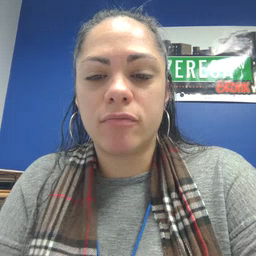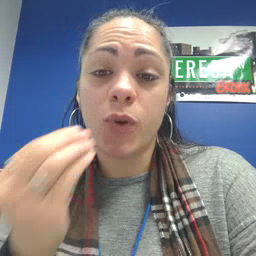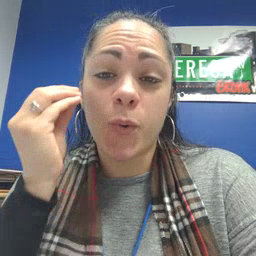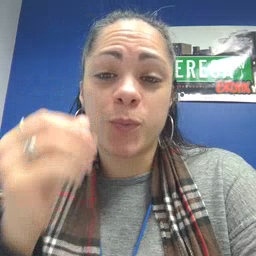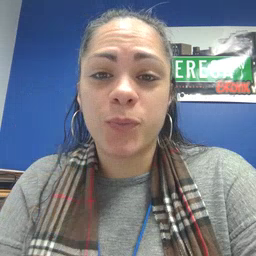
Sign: home